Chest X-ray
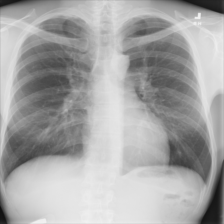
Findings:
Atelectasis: negative
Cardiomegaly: negative
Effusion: negative
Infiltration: negative
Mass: negative
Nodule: negative
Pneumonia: negative
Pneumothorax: negative
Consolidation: negative
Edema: negative
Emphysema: negative
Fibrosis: negative
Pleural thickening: negative
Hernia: negative